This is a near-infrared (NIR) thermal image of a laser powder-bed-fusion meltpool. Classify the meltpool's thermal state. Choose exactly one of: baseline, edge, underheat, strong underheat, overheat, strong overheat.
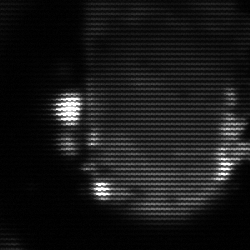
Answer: baseline